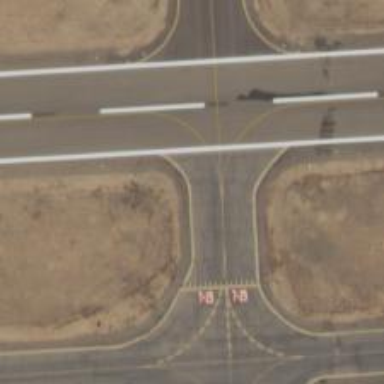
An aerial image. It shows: View of taxiway at the airport.